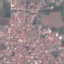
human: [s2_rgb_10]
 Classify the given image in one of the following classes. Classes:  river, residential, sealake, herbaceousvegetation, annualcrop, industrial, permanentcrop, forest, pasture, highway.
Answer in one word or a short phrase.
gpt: Residential